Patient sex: F
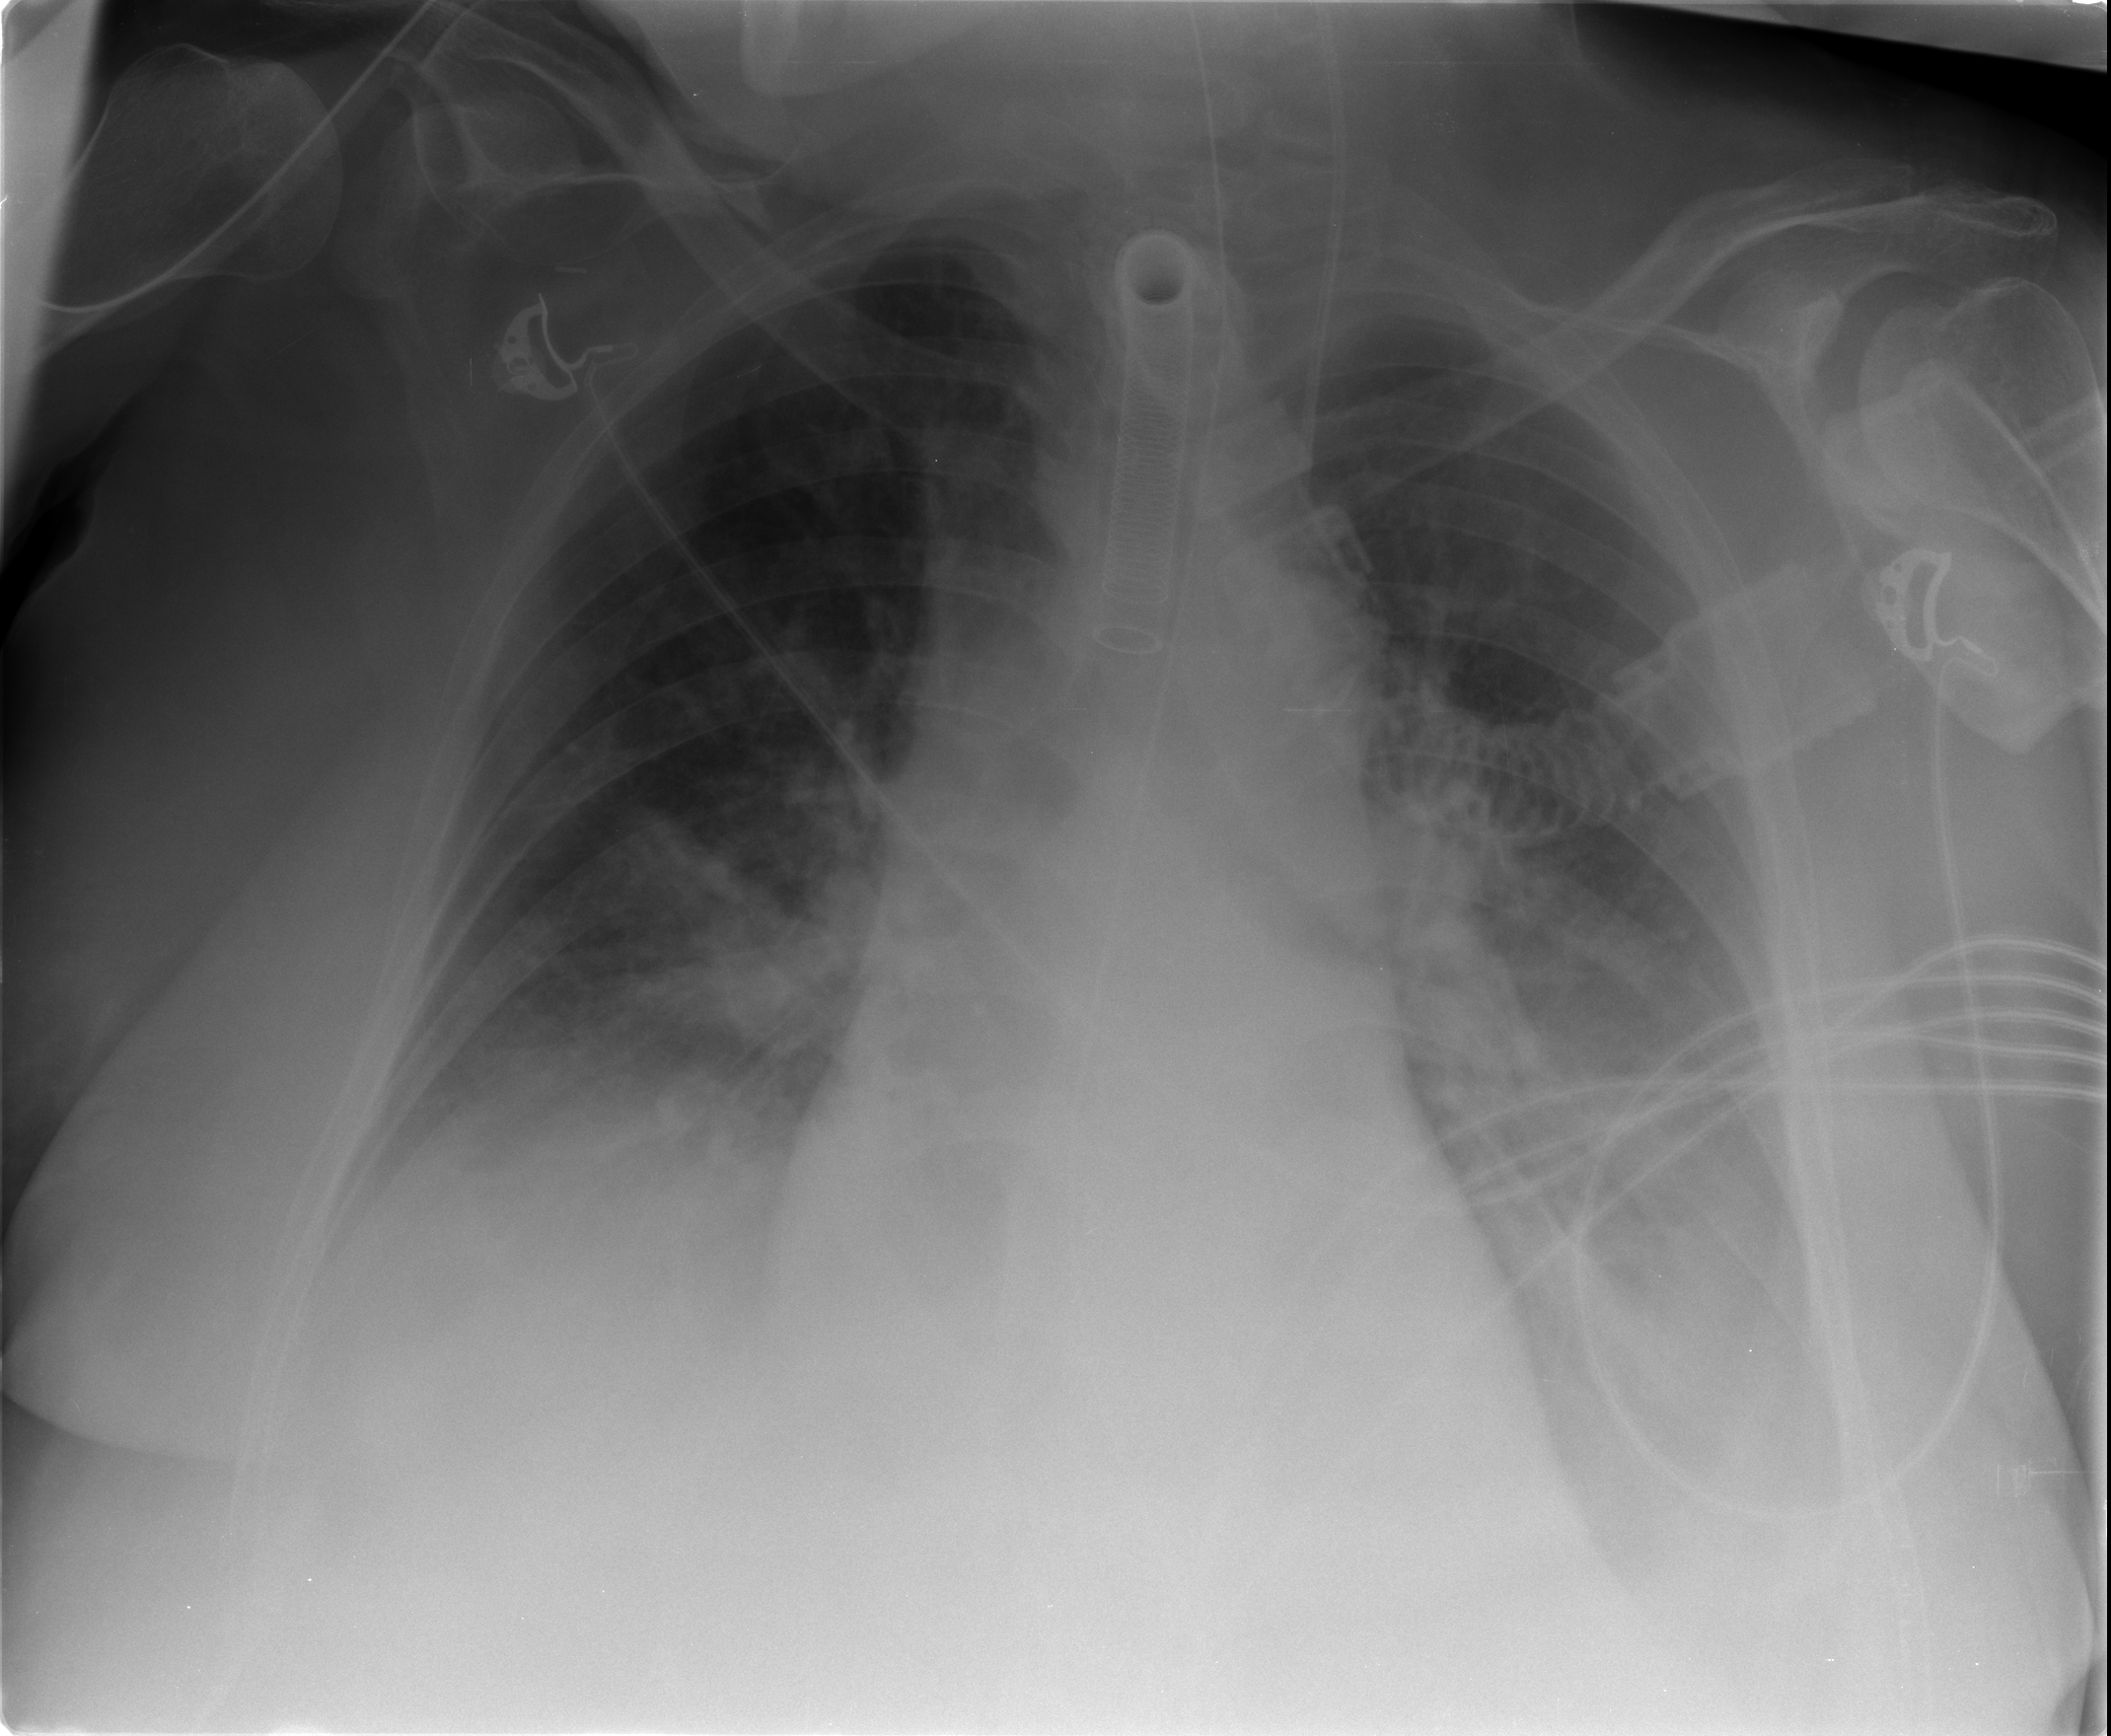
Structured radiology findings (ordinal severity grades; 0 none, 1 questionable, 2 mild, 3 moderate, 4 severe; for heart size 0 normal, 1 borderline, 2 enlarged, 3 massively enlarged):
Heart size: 0
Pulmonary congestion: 0
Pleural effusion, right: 2
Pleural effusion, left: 1
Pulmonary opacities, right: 1
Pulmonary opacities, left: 1
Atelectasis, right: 2
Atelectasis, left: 2